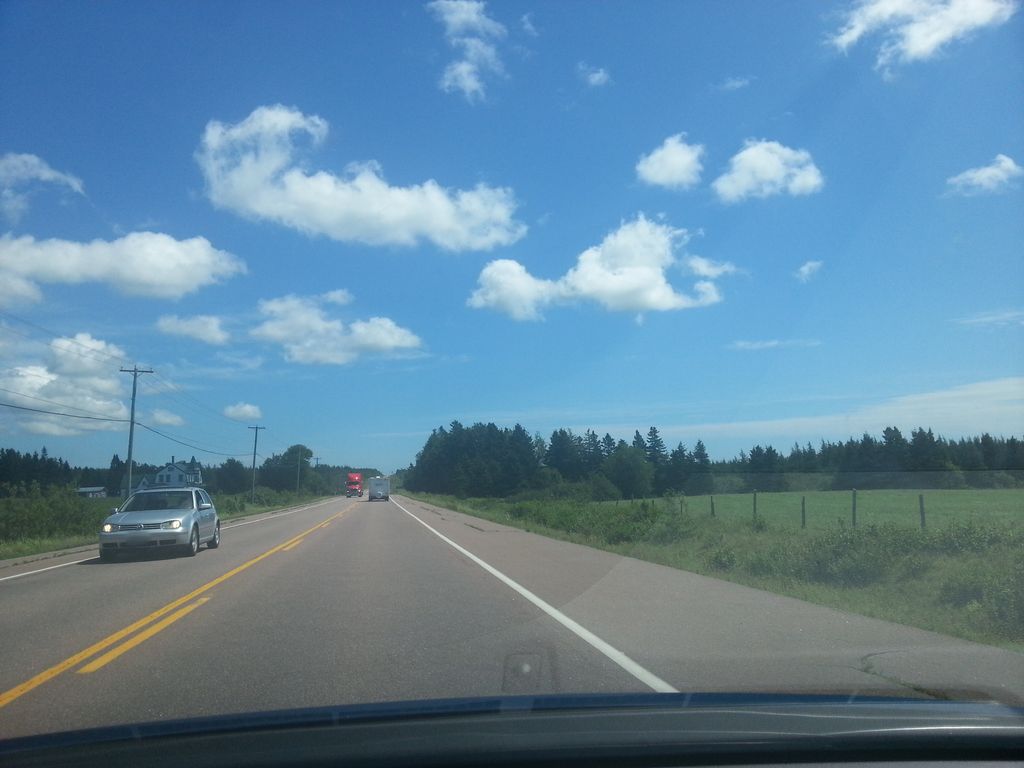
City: charlottetown